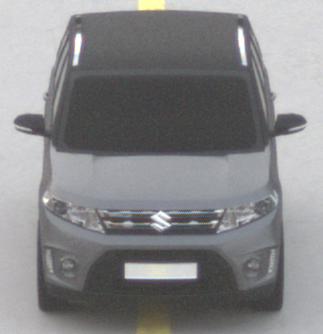
Make: Suzuki
Model: Vitara 1.6
Detailed model: Vitara (LY)
Model produced from: 2015/04
Model produced until: 2018/08
Doors: 5
Color: gray
Road condition: dry road
Daytime: sunrise or sunset
Contrast: low contrast